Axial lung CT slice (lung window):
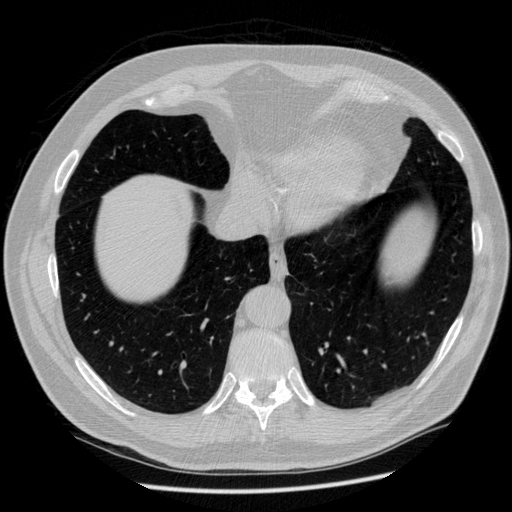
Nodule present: no